Question: I want to increase the size of the "bubbles" inside a scatter plot. However when I call legend on the data, the size of the "bubbles" in the legend is equally large. Does anyone know a way to make the legend "bubbles" small while keeping the scatter "bubbles" large?

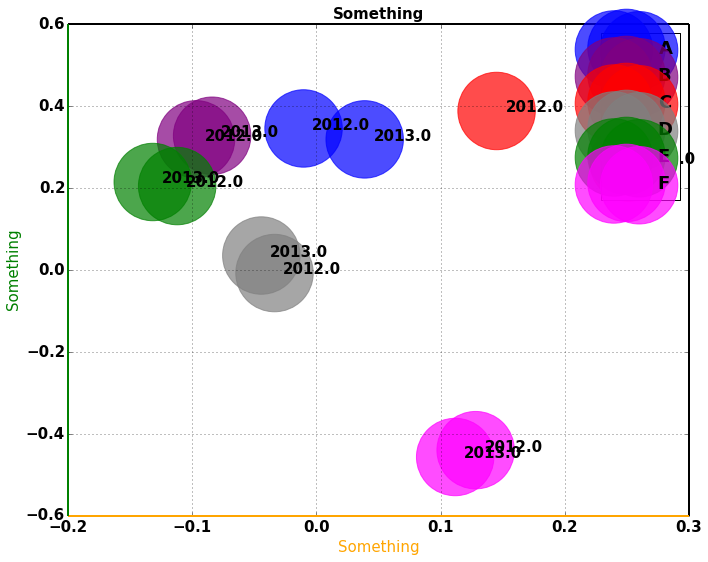
Answer: Use 'plt.legend(markerscale=k)', where 'k' is the scaling factor for the legend, relative to the plot's marker size. Details are in the <URL> on legends where you can see all of the possible arguments.